Question: I'm having problems implementing a to 'NSView' that implements 'NSCoding'.
It seems like the declarations of 'init(coder: NSCoder)' are conflicting in 'NSView' and 'NSCoding'.
'NSView' nowadays says it's failable, but 'NSCoding' still says it's non-failable.
When I try to override 'init(coder: NSCoder)' and do my custom initialisation, Xcode 6.1 gives me an error message:
> A non-failable initializer cannot chain to failable initializer
'init(coder:)' written with 'init?'
How am I supposed to do my custom init of my class?
Here's a silly example where I extend a view and I want to persist an additional click counter for my view.
'''
import Cocoa
import Foundation
class MyView: NSView, NSCoding {
var clickCounter:Int = 0
required init(coder: NSCoder) {
super.init(coder: coder)
coder.encodeObject(self.clickCounter,
forKey: "clickCounter")
}
override func encodeWithCoder(coder: NSCoder) {
super.encodeWithCoder(coder)
coder.encodeObject(self.clickCounter, forKey: "clickCounter")
}
override func mouseDown(theEvent: NSEvent) {
clickCounter++
}
}
'''

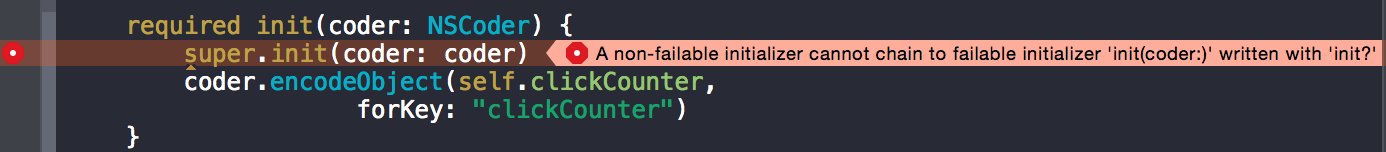
Answer: You don't have to explicitly conform to 'NSCoding', because 'NSResponder' (superclass of 'NSView') already conforms to it.
'''
required init?(coder: NSCoder) {
super.init(coder: coder)
self.clickCounter = coder.decodeObjectForKey("clickCounter") as Int
}
'''